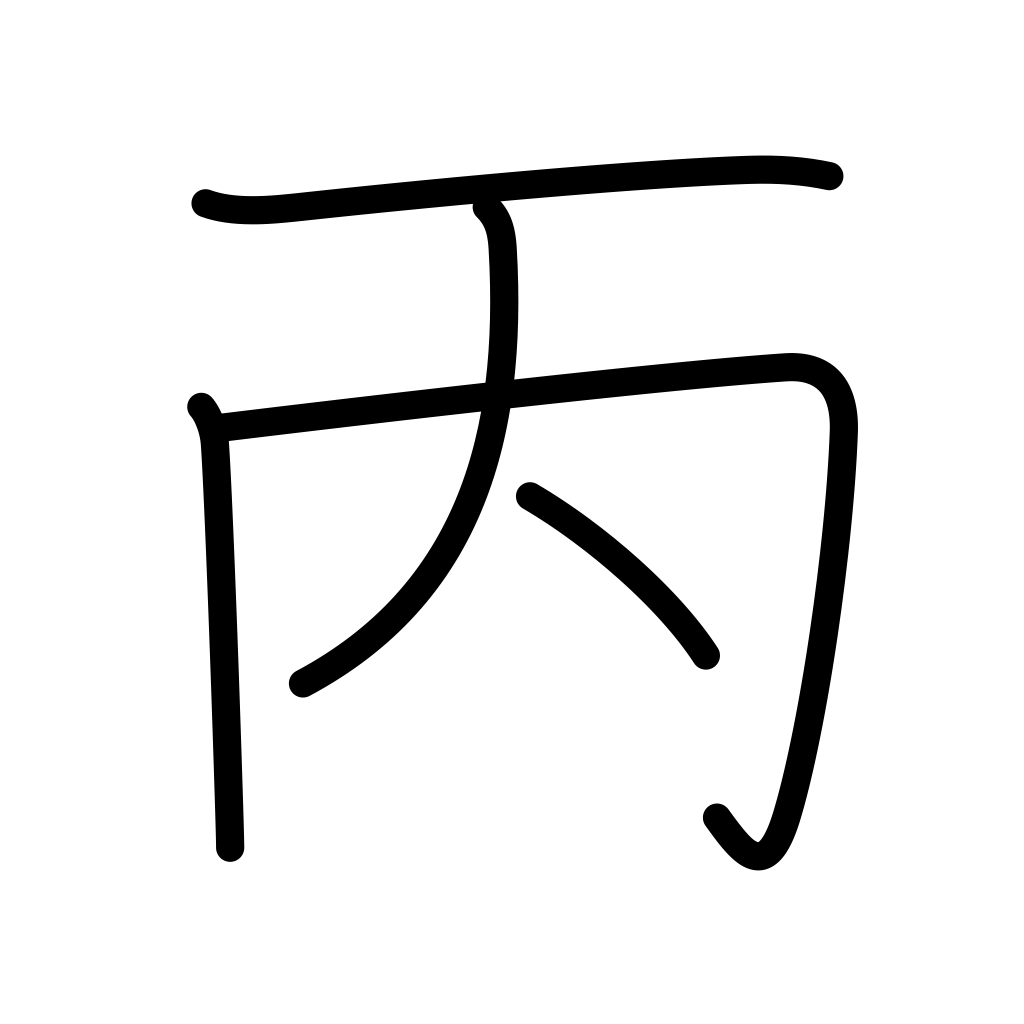
Meaning: third class, 3rd, 3rd calendar sign